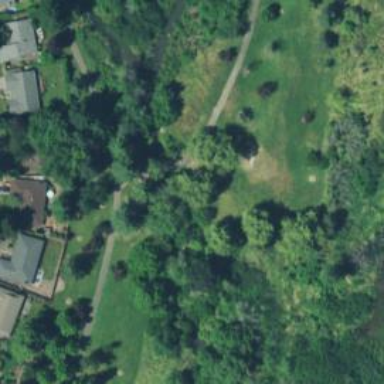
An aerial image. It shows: Disc golf tee.